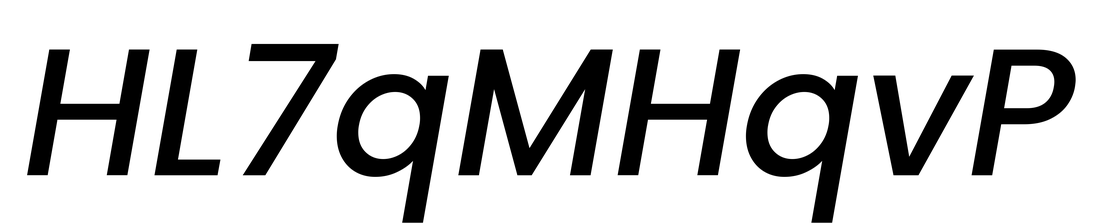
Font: Poppins-MediumItalic